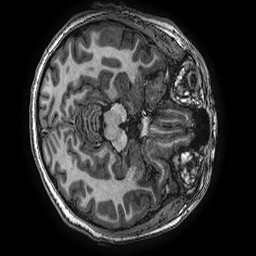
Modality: T1w
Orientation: axial
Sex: female
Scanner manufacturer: ge
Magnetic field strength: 3 T
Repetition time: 0.00766 s
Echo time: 0.003476 s